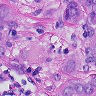
Metastatic tissue present: yes